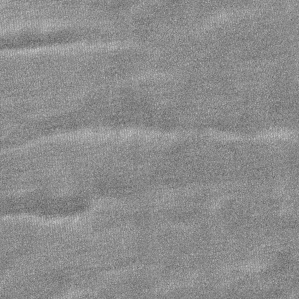
Label: frost